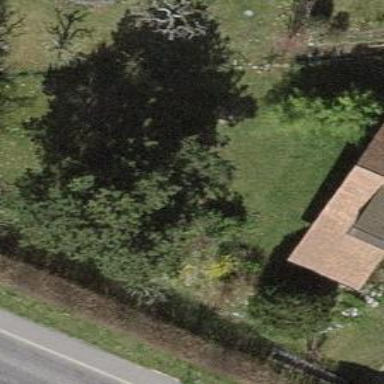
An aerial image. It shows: Garden with deciduous broadleaved trees.